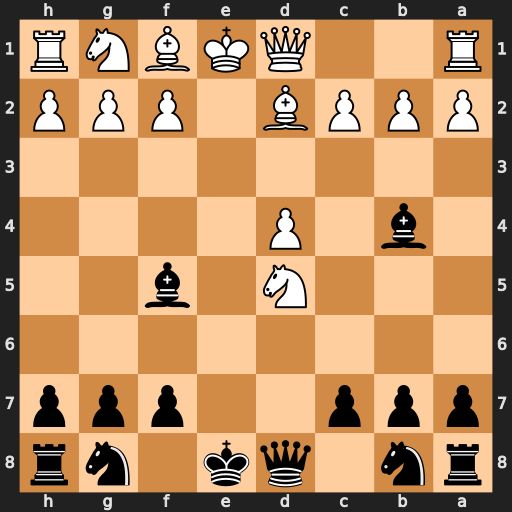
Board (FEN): rn1qk1nr/ppp2ppp/8/3N1b2/1b1P4/8/PPPB1PPP/R2QKBNR
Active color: b
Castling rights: KQkq
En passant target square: -
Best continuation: Bxd2+ Qxd2 Qxd5